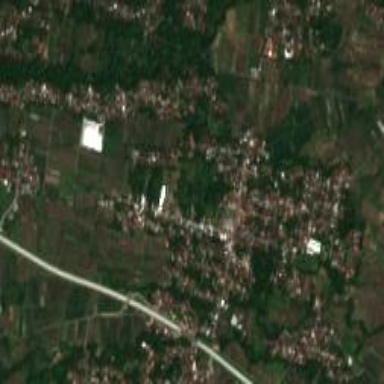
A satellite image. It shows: Village area.